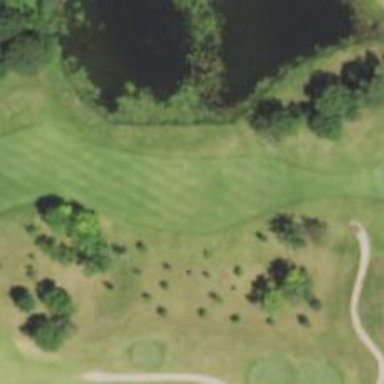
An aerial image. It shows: View of golf hole.